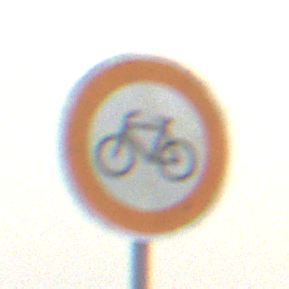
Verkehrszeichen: VerbotRadverkehr
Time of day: MorningAfternoon
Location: Outdoor (Nature)
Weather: Overcast
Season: Winter
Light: Natural